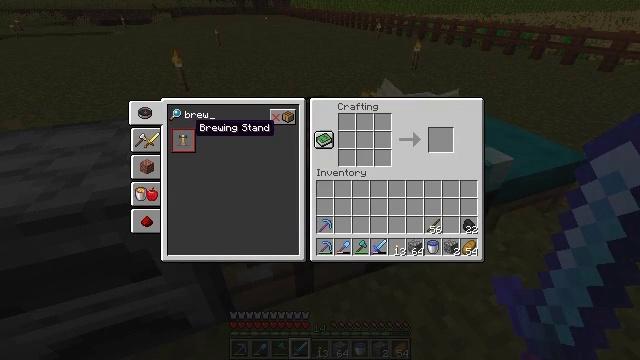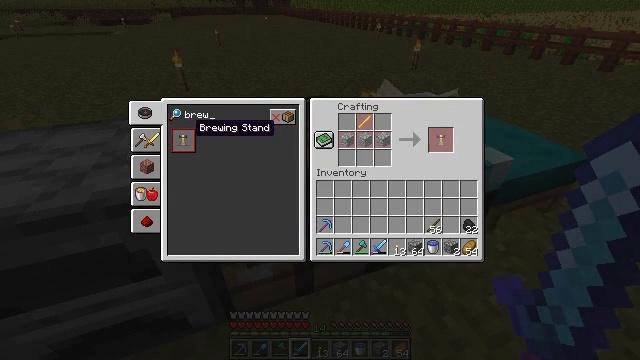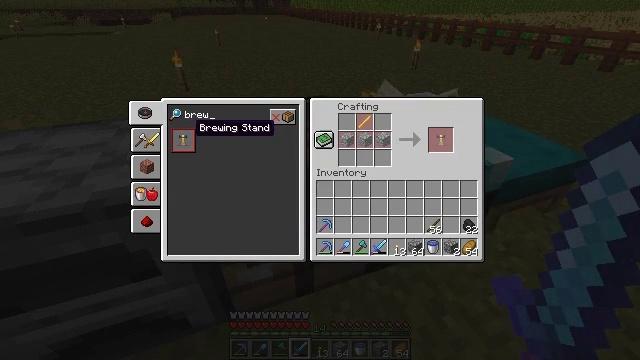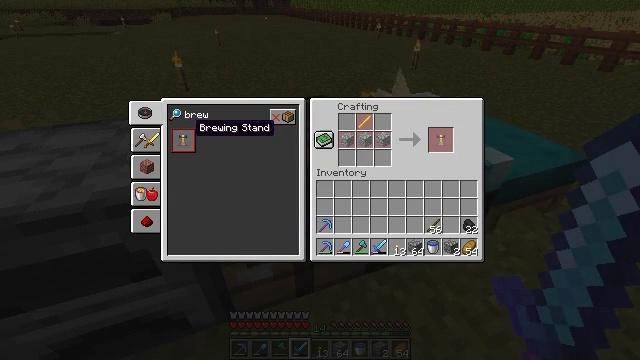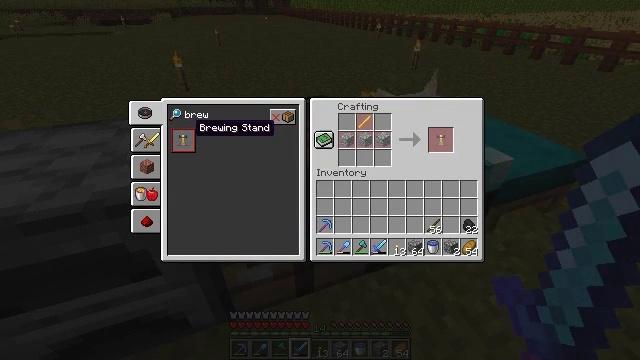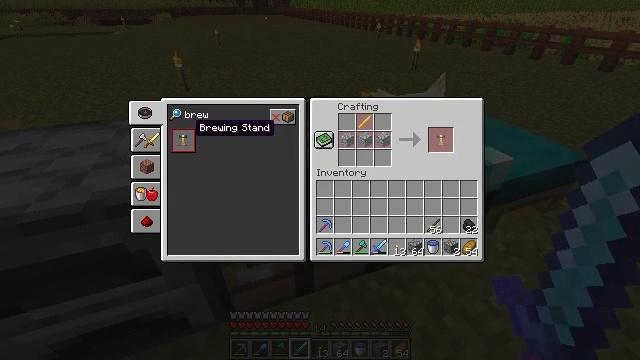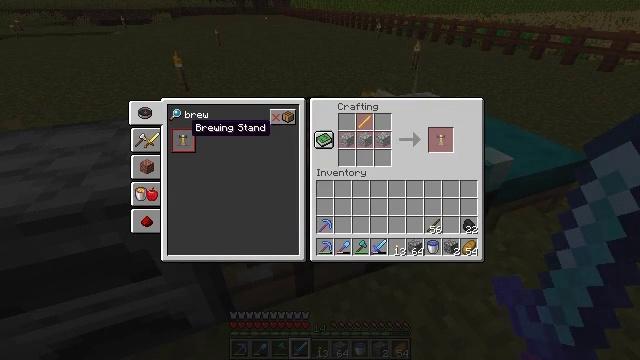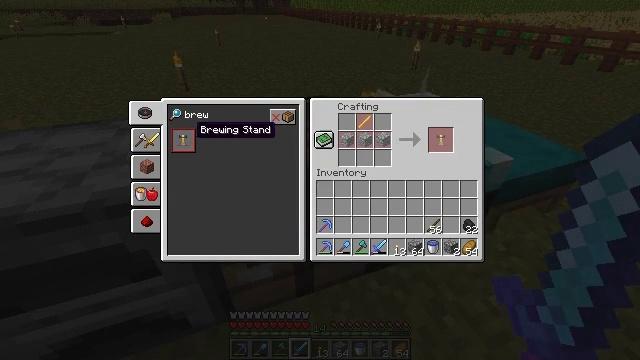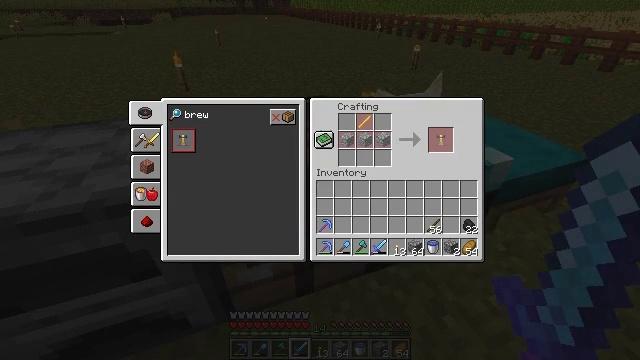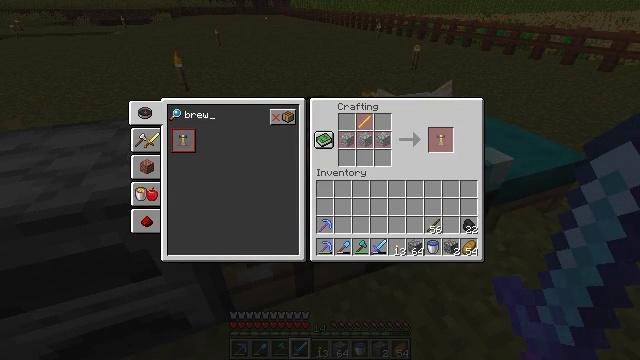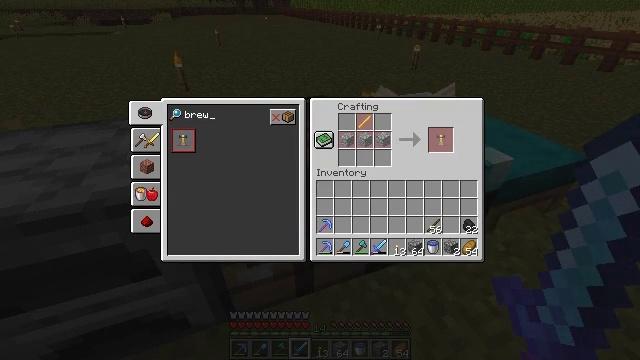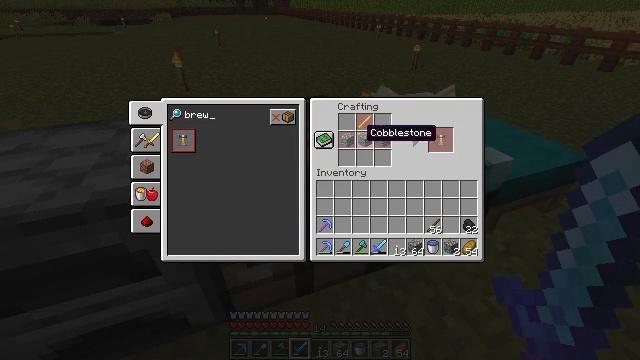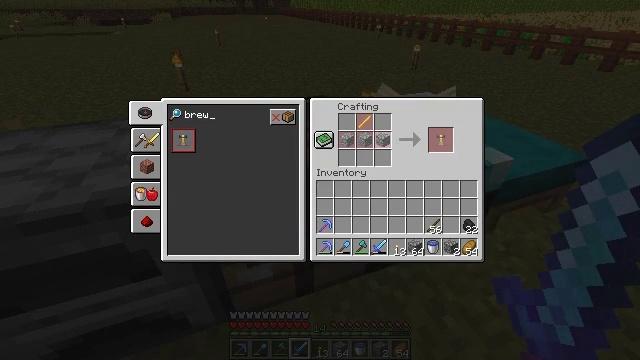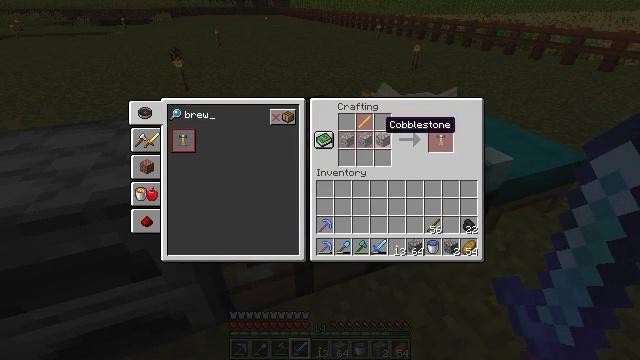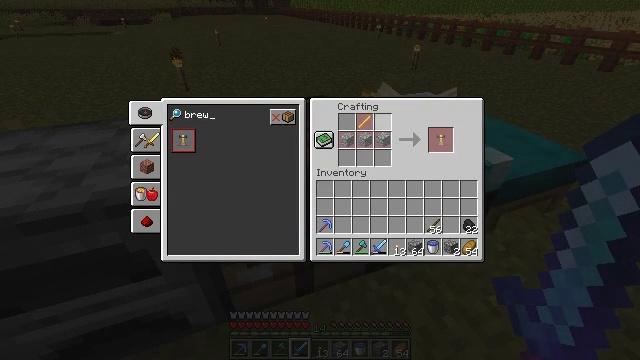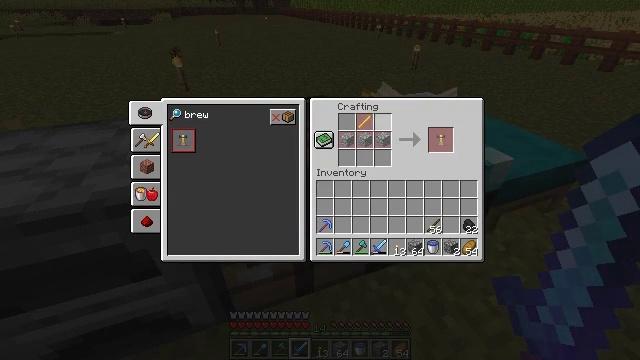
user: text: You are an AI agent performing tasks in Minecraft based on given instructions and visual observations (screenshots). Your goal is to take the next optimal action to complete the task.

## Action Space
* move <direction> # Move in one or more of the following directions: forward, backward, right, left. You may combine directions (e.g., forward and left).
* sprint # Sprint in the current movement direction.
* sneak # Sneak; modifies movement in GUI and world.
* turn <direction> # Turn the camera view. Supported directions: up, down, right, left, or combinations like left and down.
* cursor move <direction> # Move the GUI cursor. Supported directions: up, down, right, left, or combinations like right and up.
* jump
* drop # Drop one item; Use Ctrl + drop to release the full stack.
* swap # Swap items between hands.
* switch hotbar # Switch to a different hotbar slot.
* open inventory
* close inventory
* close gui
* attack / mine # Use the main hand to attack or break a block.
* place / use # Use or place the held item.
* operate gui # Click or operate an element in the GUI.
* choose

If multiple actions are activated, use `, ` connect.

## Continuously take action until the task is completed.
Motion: motion action
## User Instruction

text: Create a brewing stand in the crafting table.
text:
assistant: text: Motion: no_op
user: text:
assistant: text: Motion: no_op
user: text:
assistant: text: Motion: no_op
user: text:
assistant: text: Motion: no_op
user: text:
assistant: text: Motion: no_op
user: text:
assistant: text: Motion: no_op
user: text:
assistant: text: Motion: no_op
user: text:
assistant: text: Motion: cursor move right and down
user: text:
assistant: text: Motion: cursor move right
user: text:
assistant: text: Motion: cursor move right
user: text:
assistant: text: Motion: cursor move right
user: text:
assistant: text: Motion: cursor move right
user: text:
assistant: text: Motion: no_op
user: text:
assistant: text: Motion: no_op
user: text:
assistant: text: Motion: no_op
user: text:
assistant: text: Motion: no_op
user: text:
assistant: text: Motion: cursor move left
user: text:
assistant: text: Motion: no_op
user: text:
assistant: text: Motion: no_op
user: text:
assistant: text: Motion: no_op
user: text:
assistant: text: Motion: no_op
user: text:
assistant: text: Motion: no_op
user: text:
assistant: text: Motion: no_op
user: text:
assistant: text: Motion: no_op
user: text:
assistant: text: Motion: no_op
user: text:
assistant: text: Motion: no_op
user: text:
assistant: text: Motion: no_op
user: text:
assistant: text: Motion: no_op
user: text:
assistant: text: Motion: cursor move right and down
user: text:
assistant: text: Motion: cursor move right